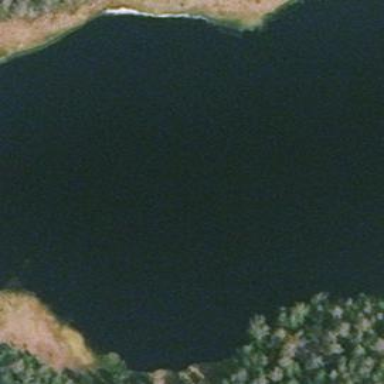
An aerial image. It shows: Serene view of water in the natural setting.